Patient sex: M
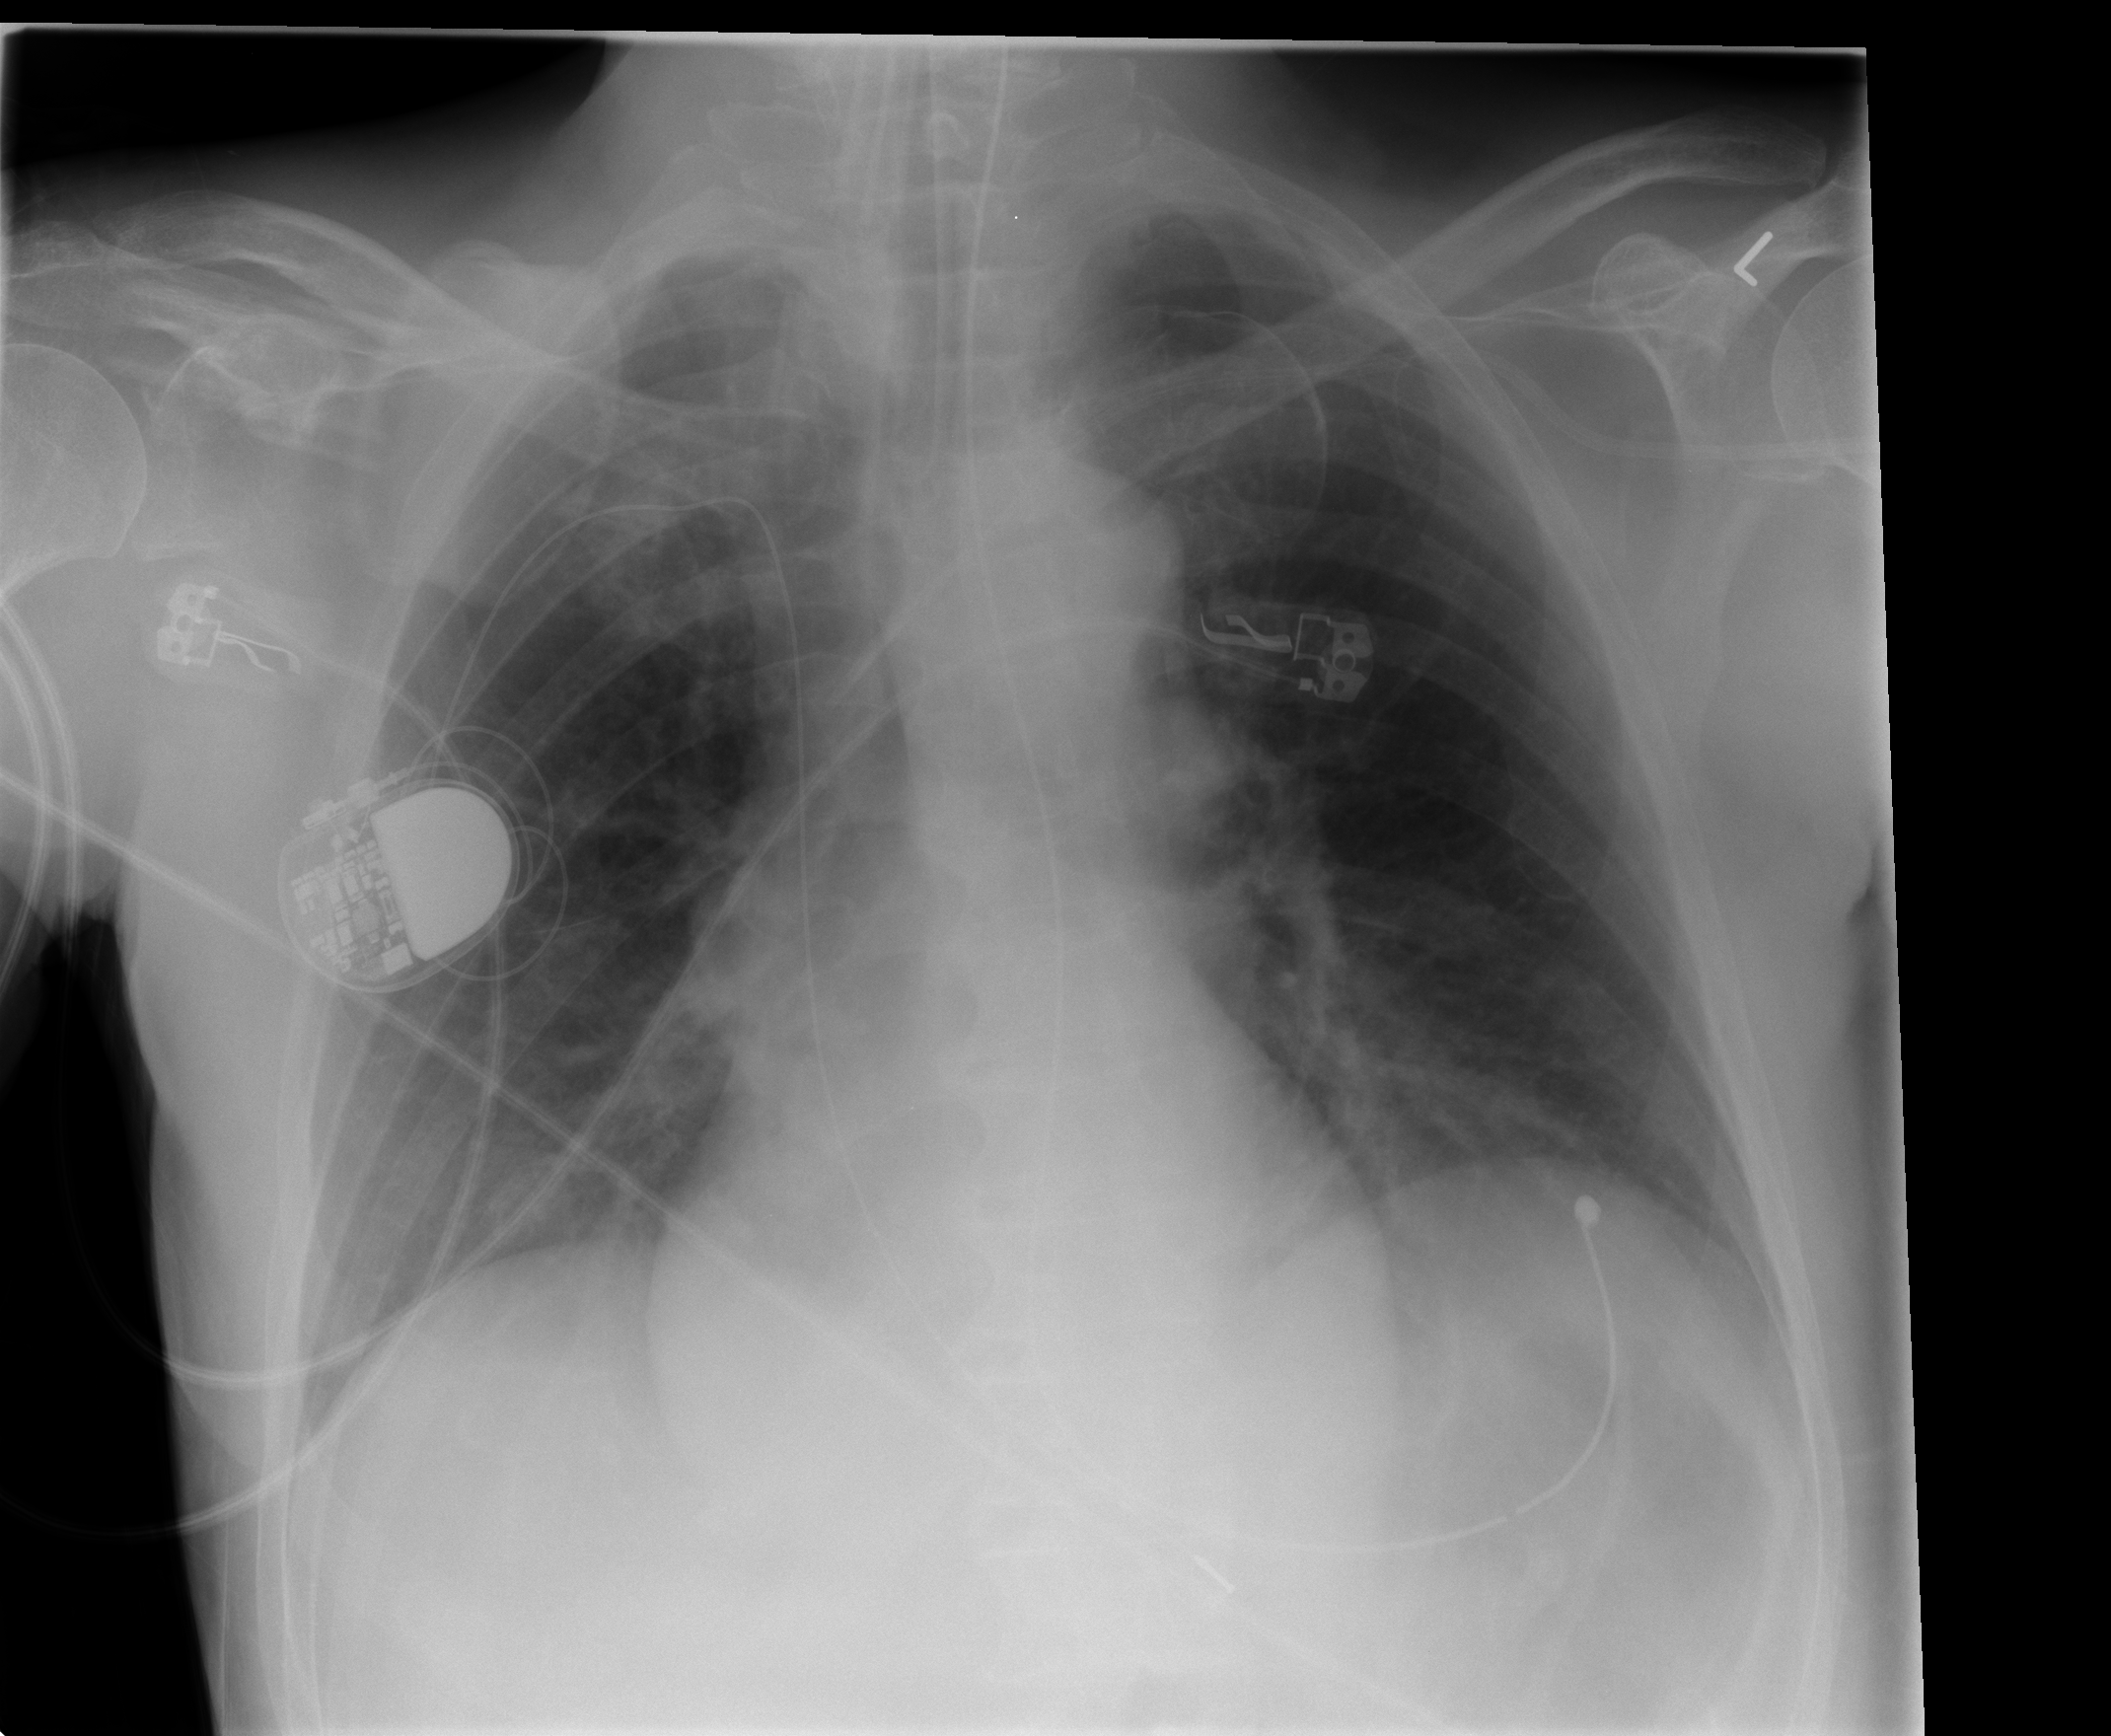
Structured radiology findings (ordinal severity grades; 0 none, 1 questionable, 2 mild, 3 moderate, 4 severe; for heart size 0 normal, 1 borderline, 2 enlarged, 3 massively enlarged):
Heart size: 0
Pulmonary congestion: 1
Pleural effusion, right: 0
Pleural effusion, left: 0
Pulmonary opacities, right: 1
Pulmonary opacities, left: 1
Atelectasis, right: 2
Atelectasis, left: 2